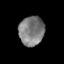
Tissue: prostate
Cell type: Myeloid cells
Senescence score: 0.315
Nuclear area (px): 729
Mean DAPI intensity: 124.87